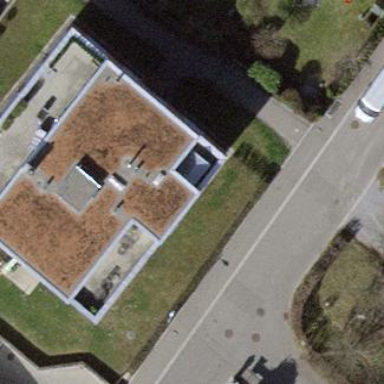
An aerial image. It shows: Building with gabled roof.